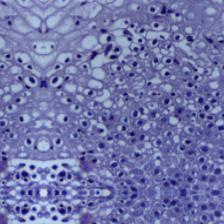
Diagnosis: OSCC